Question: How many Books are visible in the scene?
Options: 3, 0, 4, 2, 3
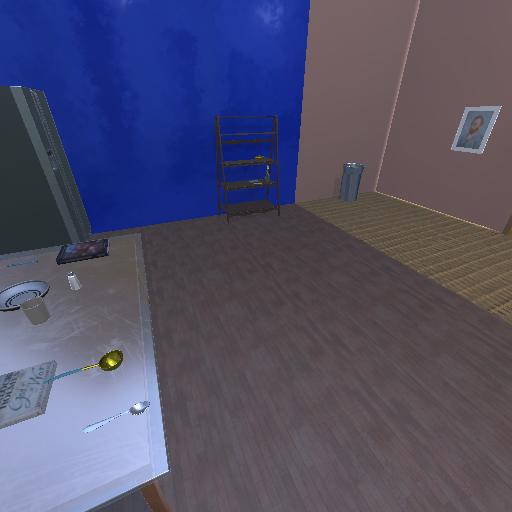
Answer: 3